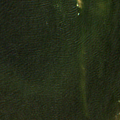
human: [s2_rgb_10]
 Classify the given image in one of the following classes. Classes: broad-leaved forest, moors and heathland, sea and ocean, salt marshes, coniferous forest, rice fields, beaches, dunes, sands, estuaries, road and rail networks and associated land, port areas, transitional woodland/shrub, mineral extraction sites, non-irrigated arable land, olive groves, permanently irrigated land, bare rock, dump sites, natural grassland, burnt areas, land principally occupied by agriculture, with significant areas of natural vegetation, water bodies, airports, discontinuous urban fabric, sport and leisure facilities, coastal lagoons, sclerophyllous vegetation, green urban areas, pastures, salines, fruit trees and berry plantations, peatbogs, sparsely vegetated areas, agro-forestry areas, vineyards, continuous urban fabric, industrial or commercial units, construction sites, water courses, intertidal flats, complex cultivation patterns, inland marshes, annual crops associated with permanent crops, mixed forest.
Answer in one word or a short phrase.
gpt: sea and ocean